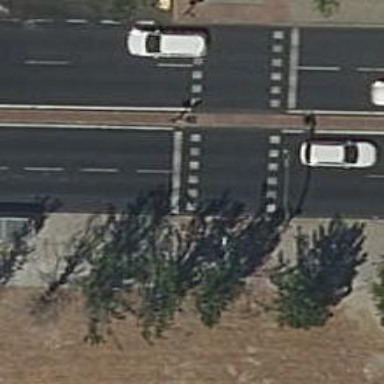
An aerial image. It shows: Zebra crossing with traffic signals. The crossing is marked by traffic lights.